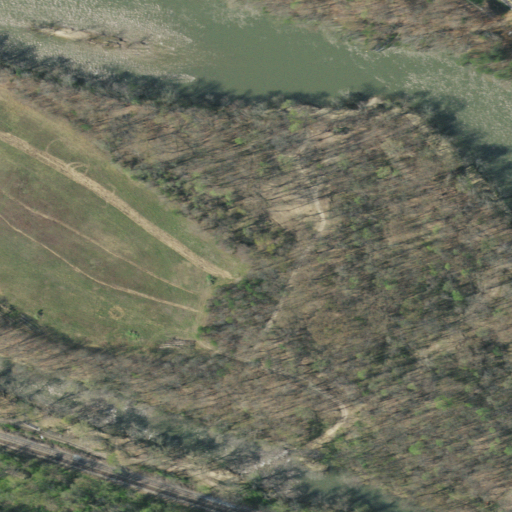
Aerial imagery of island in Tennessee named Huff Island containing woody wetlands, deciduous forest, open water, pasture, barren land, open development, herbaceous wetlands, medium intensity development, mixed forest, and grassland